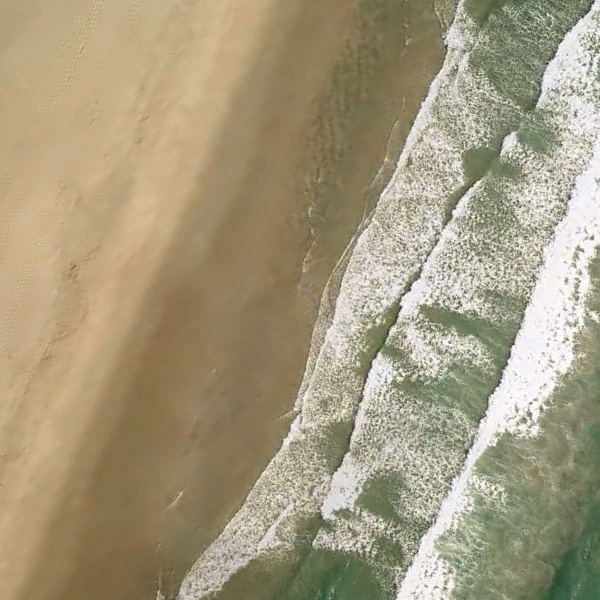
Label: Beach